Field crop: tomato
Growth stage: 1
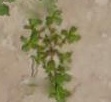
Species: portulaca